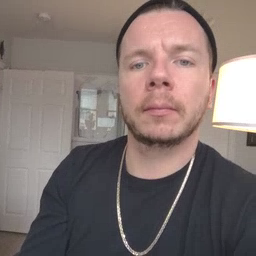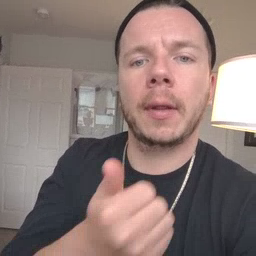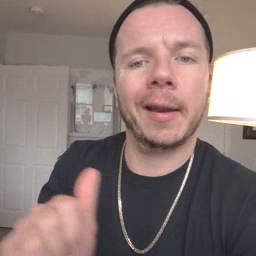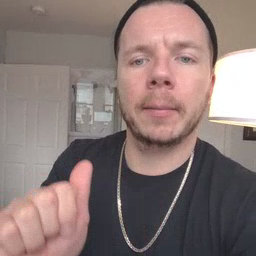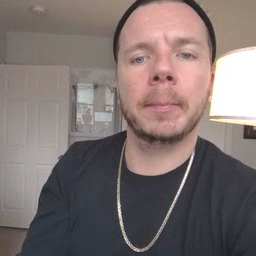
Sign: any